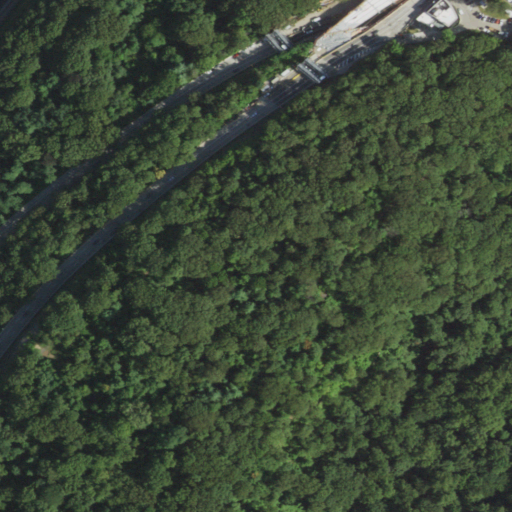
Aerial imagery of mountain in New York named Inwood Hill containing deciduous forest, open development, low intensity development, high intensity development, evergreen forest, medium intensity development, and open water